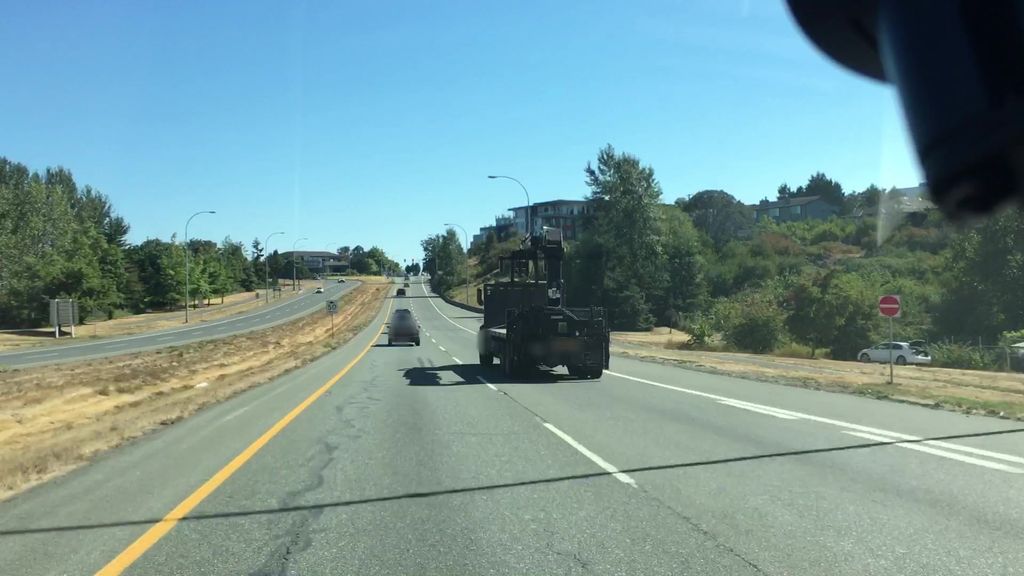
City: victoria